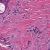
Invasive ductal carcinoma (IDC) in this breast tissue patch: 1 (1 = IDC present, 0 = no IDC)